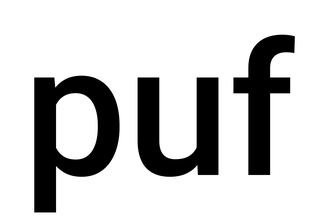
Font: Roboto_Medium